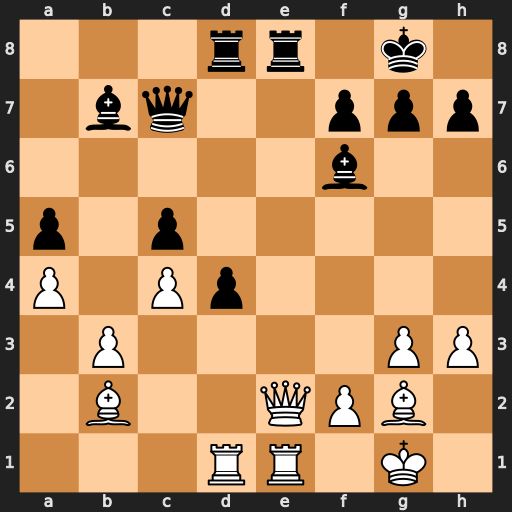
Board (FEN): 3rr1k1/1bq2ppp/5b2/p1p5/P1Pp4/1P4PP/1B2QPB1/3RR1K1
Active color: w
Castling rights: -
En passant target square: -
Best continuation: Qxe8+ Rxe8 Rxe8#